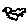
Label: bird